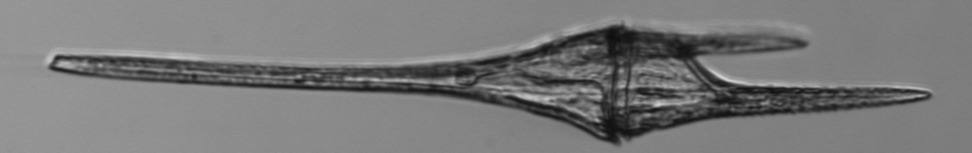
Label: Tripos_furca